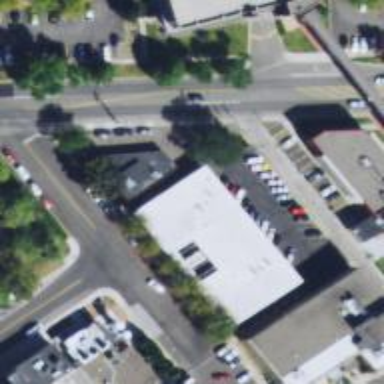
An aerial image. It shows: Pharmacy providing healthcare services.